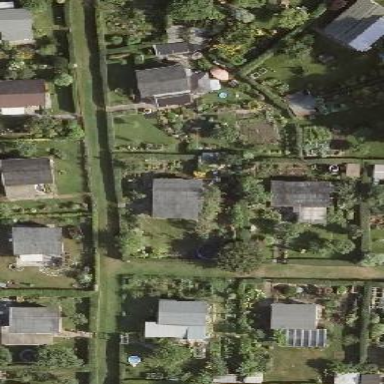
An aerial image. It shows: Plot in the allotments.